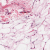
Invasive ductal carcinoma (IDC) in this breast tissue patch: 0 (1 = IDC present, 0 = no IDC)